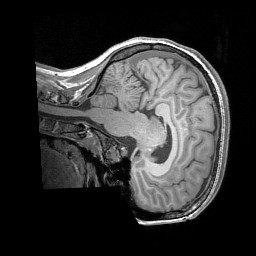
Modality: T1w
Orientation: sagittal
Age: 25
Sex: female
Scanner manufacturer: siemens
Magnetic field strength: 3 T
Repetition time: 1.5 s
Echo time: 0.00291 s